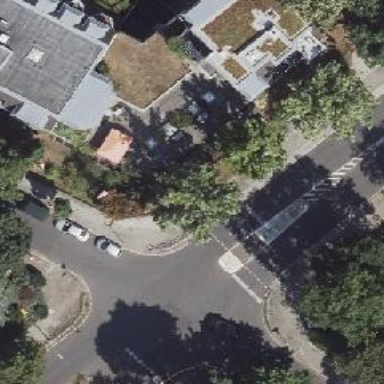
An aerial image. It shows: Asphalt road in residential area.